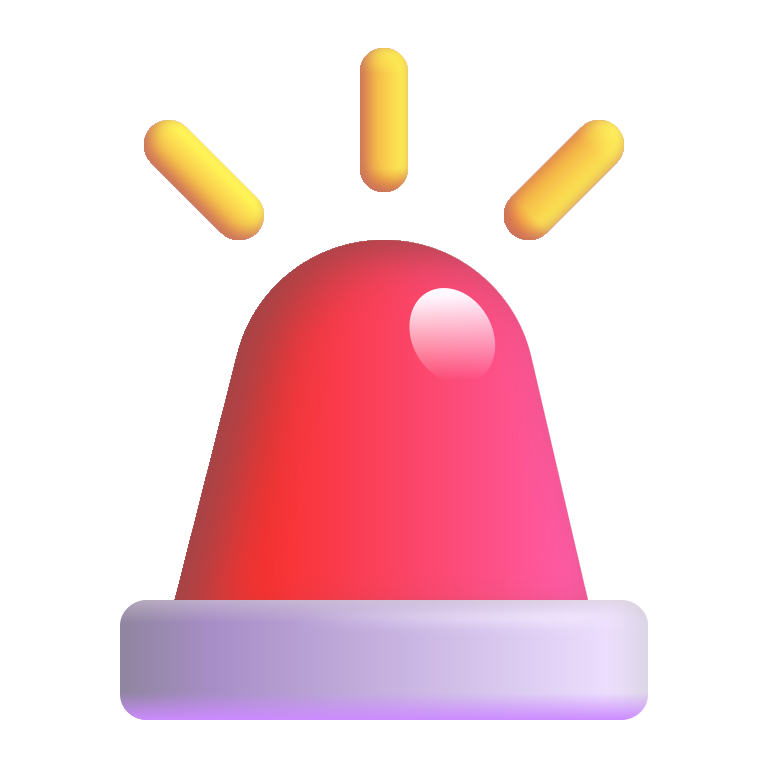
police car light color